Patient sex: F
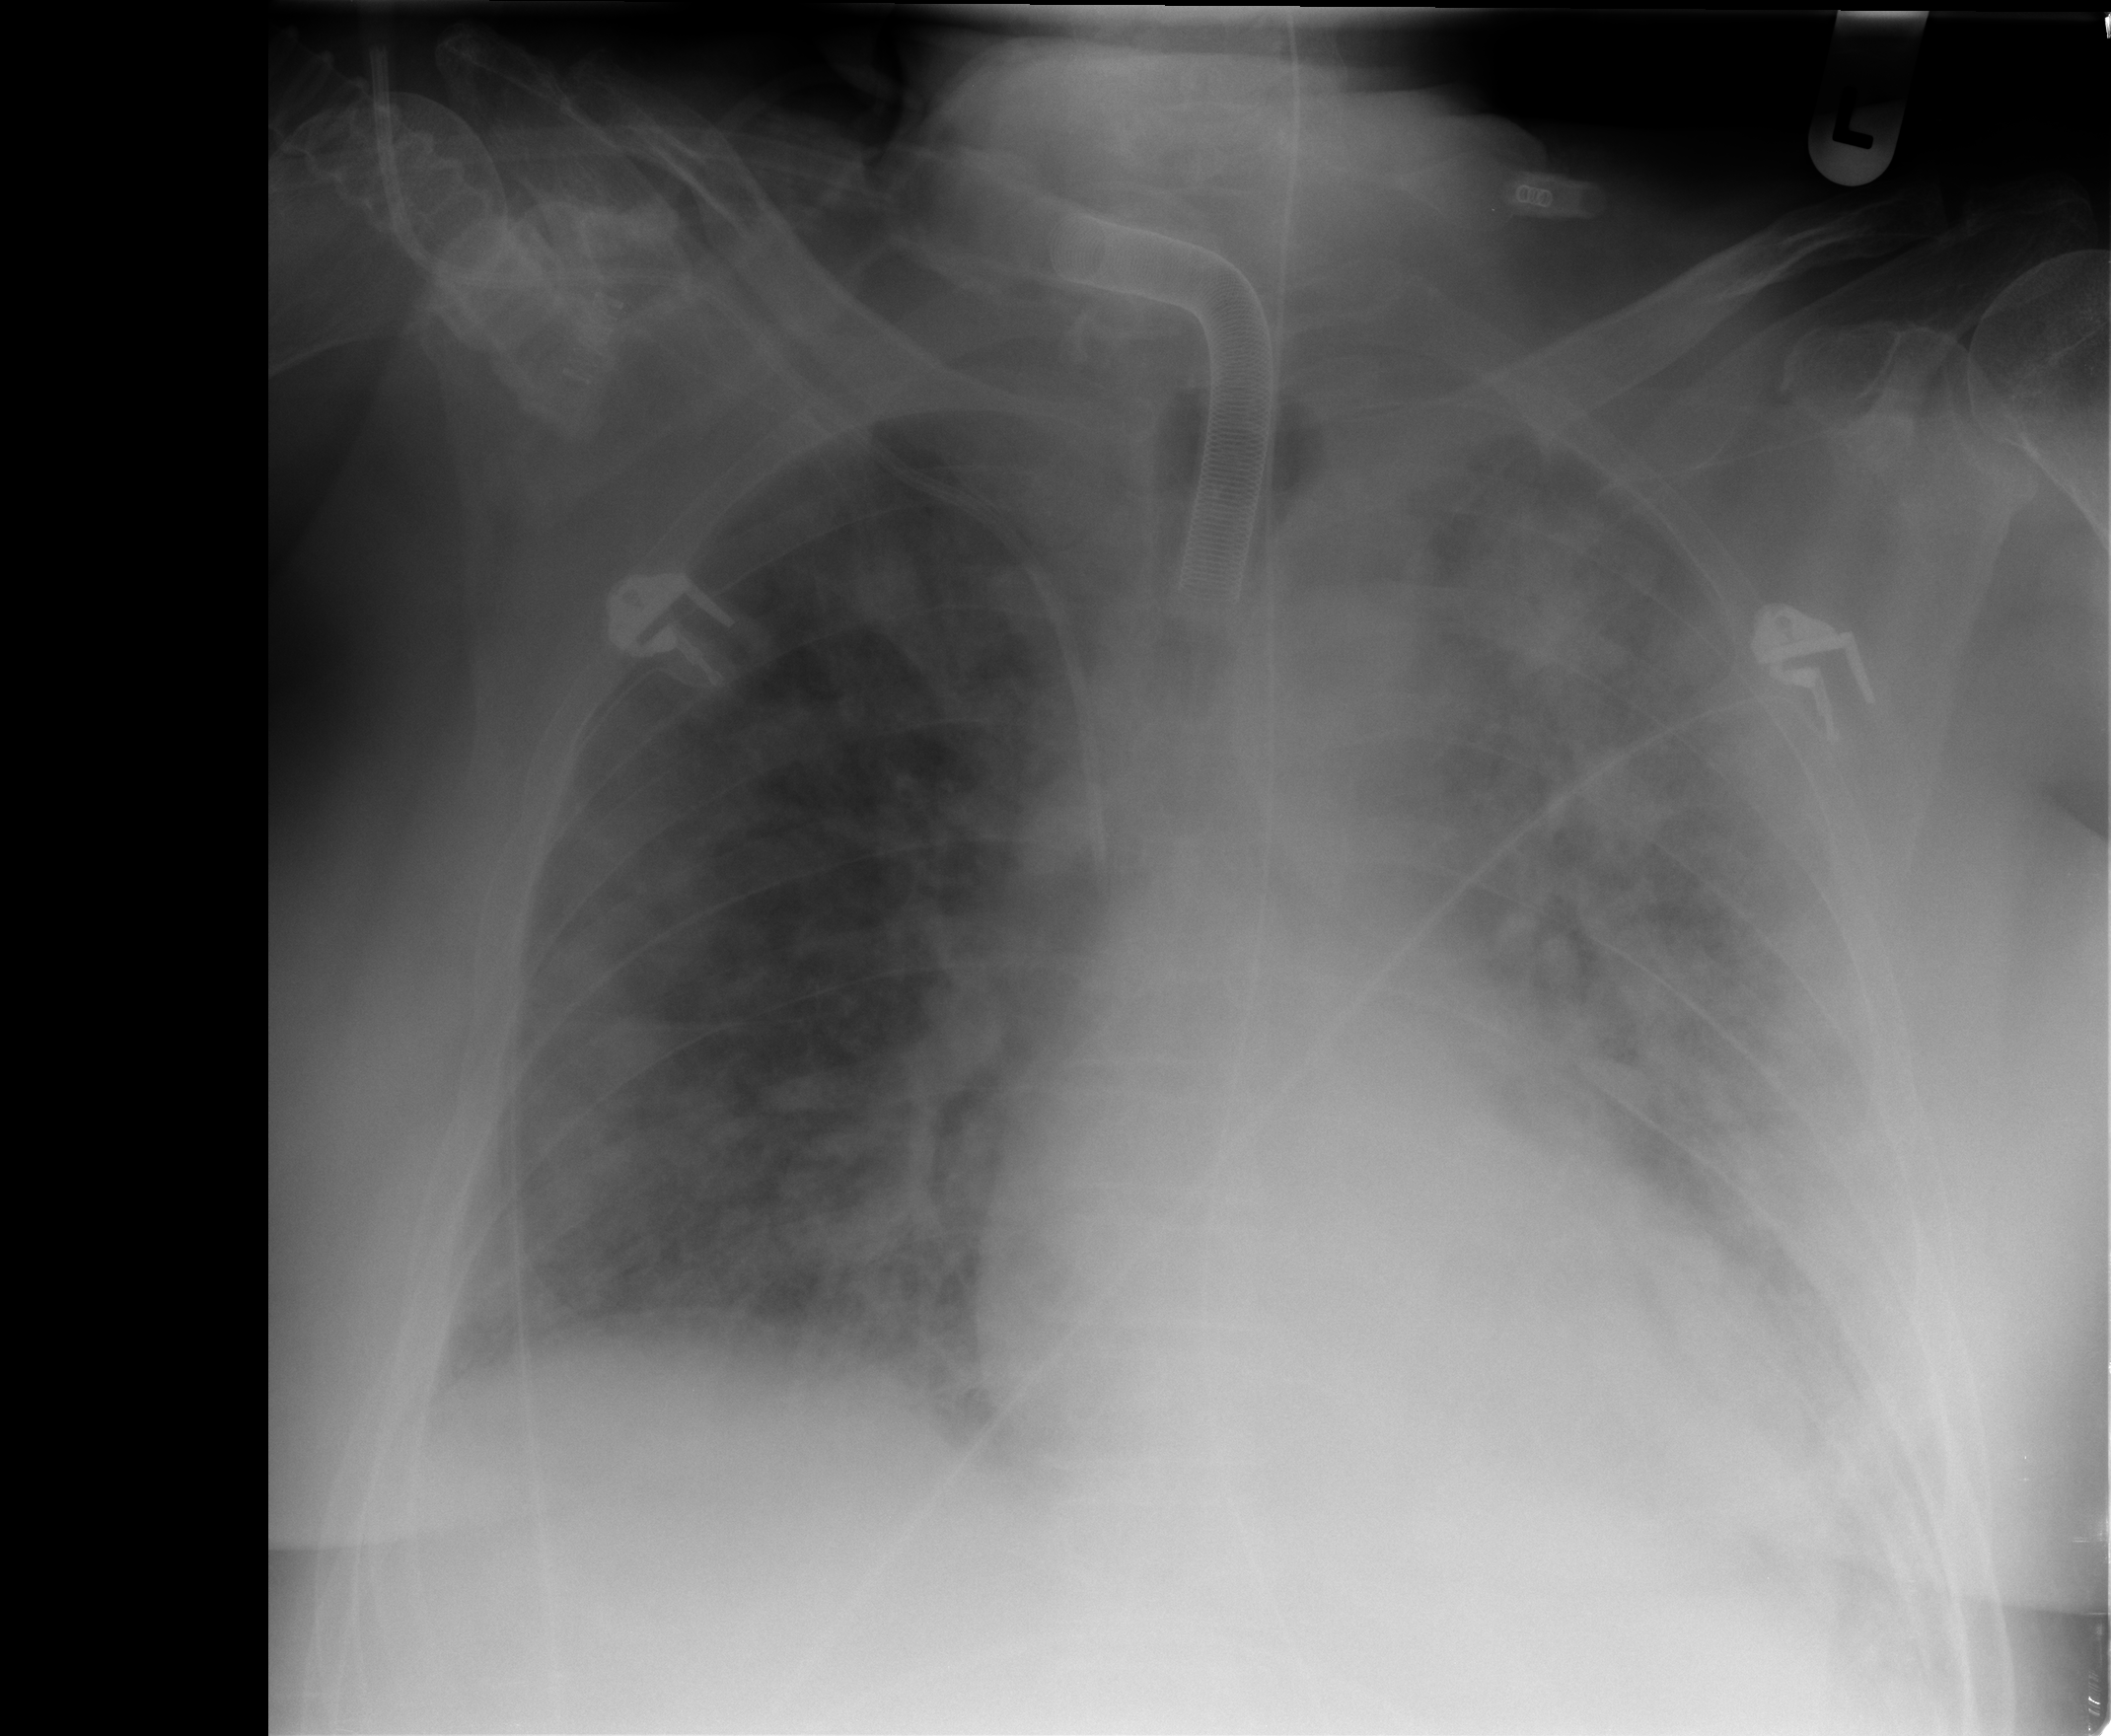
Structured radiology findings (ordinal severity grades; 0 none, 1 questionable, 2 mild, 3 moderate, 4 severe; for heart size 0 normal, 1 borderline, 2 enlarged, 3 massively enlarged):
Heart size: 1
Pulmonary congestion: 2
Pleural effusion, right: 1
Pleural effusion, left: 2
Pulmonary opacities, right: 2
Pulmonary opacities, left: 3
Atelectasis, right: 2
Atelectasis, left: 3